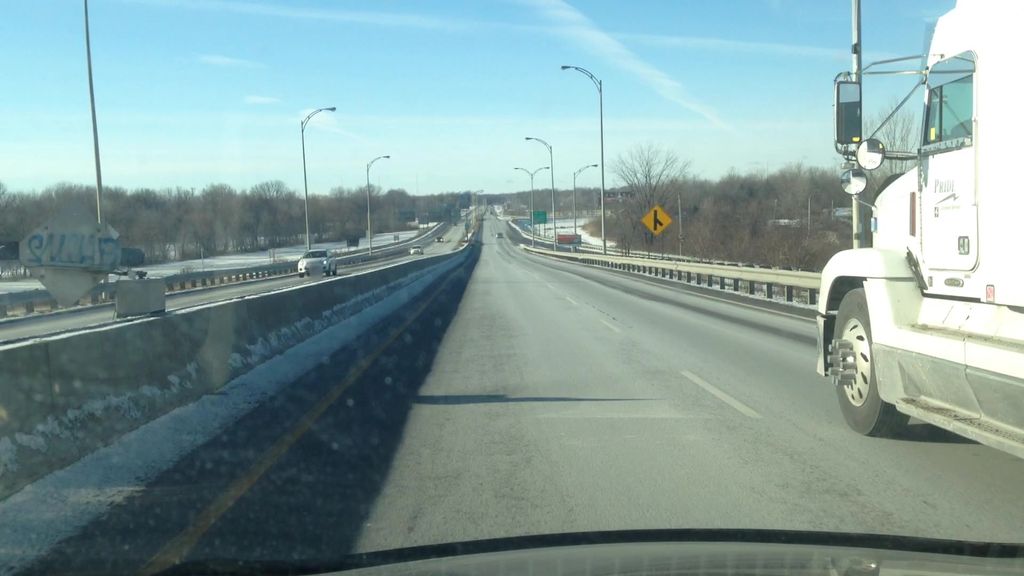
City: montreal